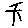
Label: line